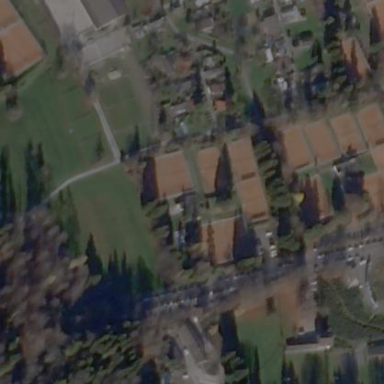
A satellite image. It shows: Sports center with tennis facility.